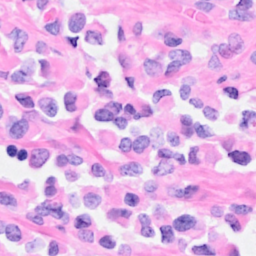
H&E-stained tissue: Breast